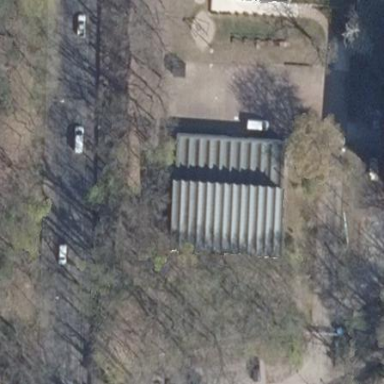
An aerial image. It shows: Gym building.